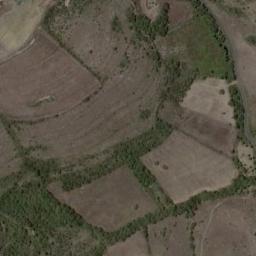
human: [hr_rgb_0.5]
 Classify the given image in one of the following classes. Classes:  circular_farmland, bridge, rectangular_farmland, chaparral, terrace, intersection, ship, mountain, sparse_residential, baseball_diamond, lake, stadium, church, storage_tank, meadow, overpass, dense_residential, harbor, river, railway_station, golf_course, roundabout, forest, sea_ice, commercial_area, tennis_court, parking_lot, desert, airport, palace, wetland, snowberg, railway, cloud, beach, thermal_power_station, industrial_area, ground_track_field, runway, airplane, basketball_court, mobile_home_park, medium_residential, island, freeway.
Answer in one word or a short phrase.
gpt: terrace